Field crop: tomato
Growth stage: 2
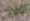
Species: solanum